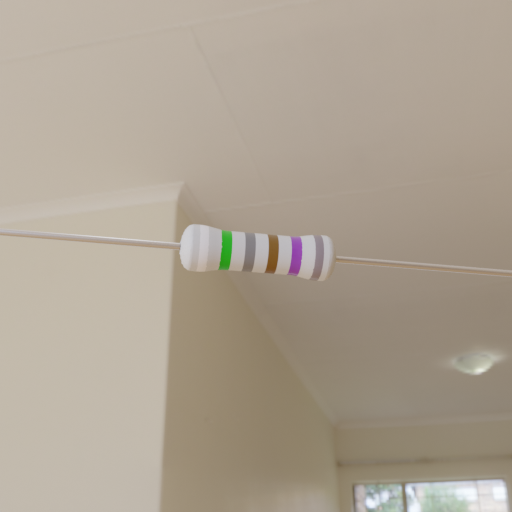
Resistor colour bands (in order): white, green, gray, brown, violet, gray